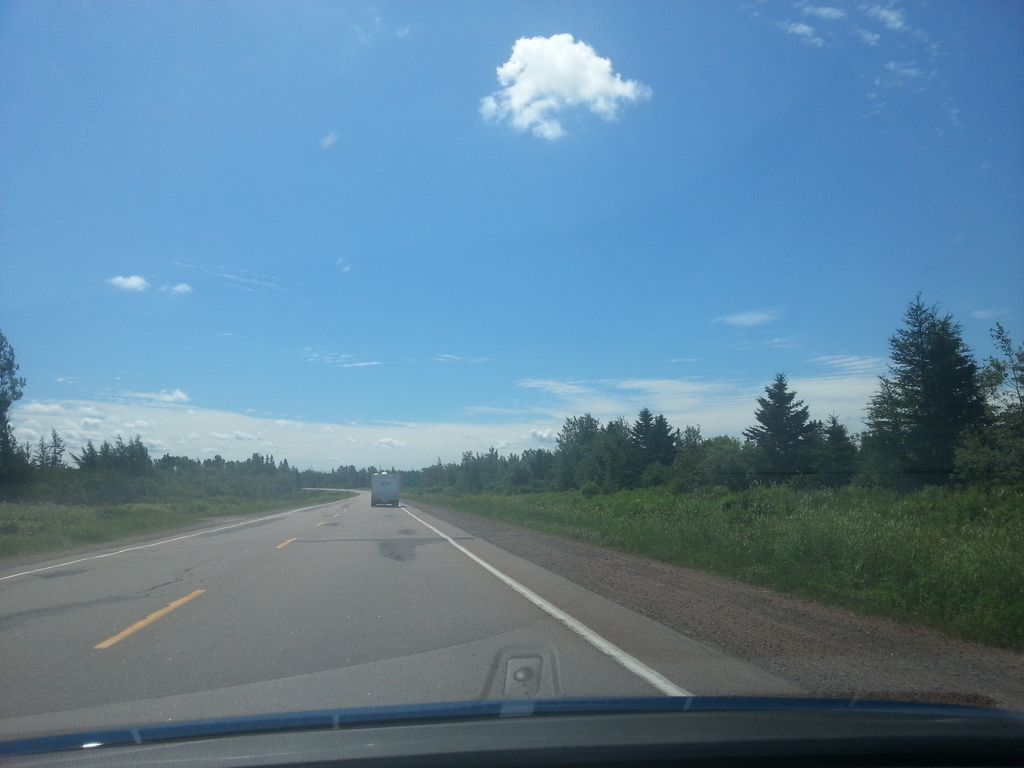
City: charlottetown